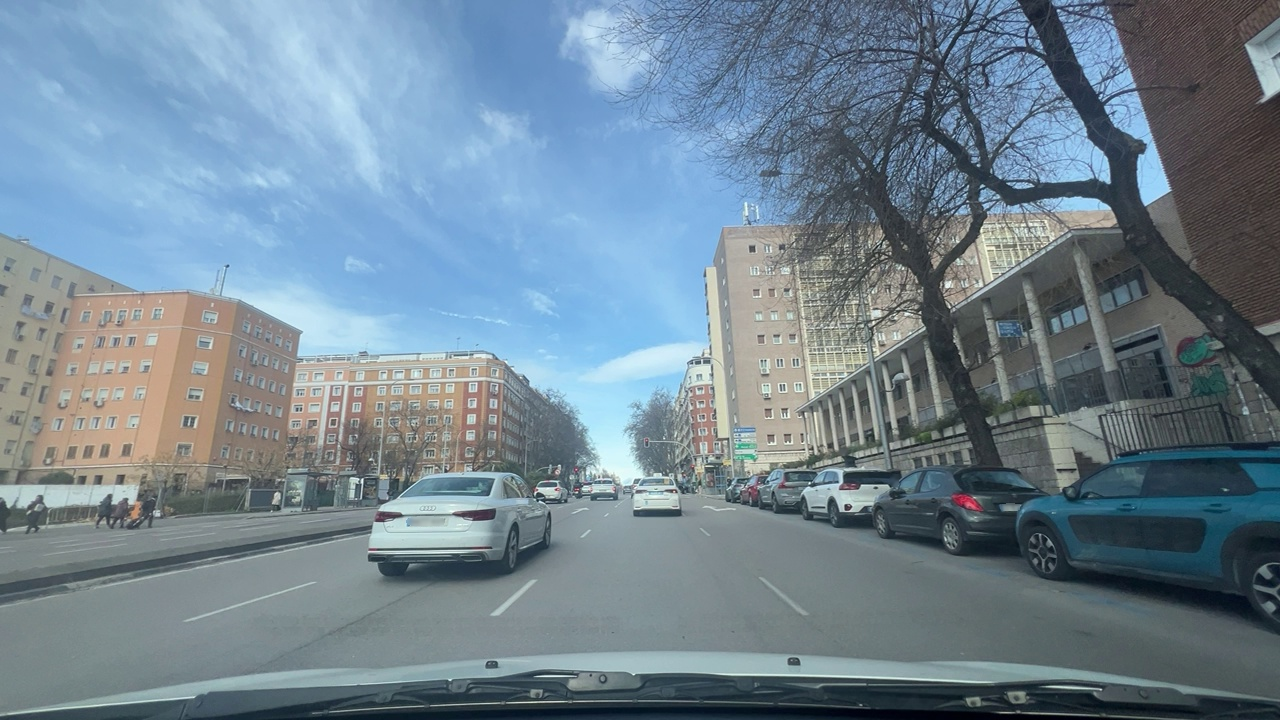
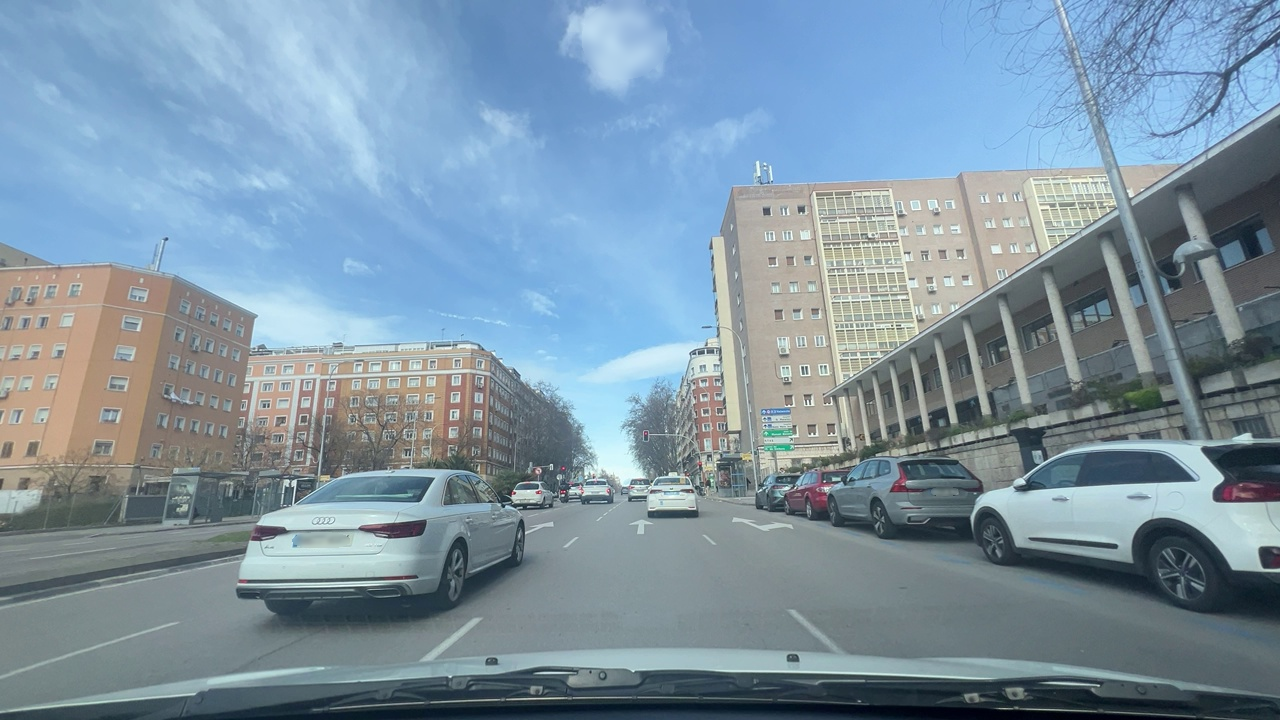
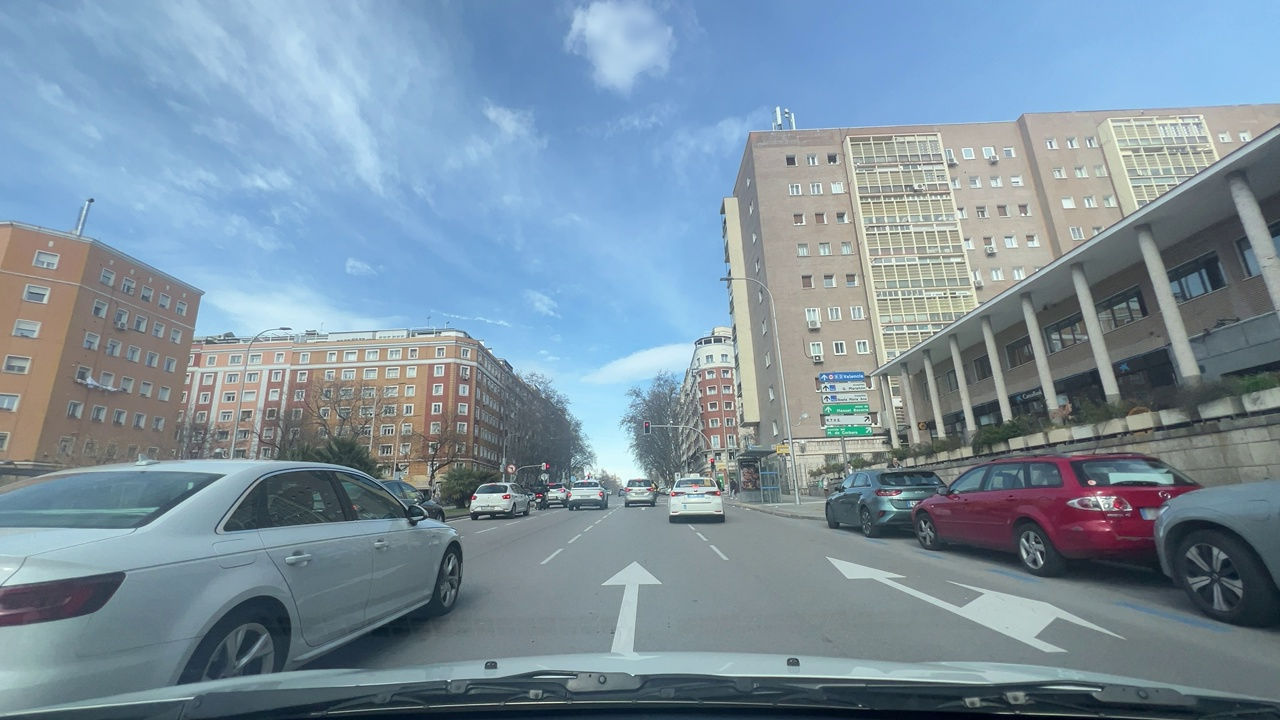
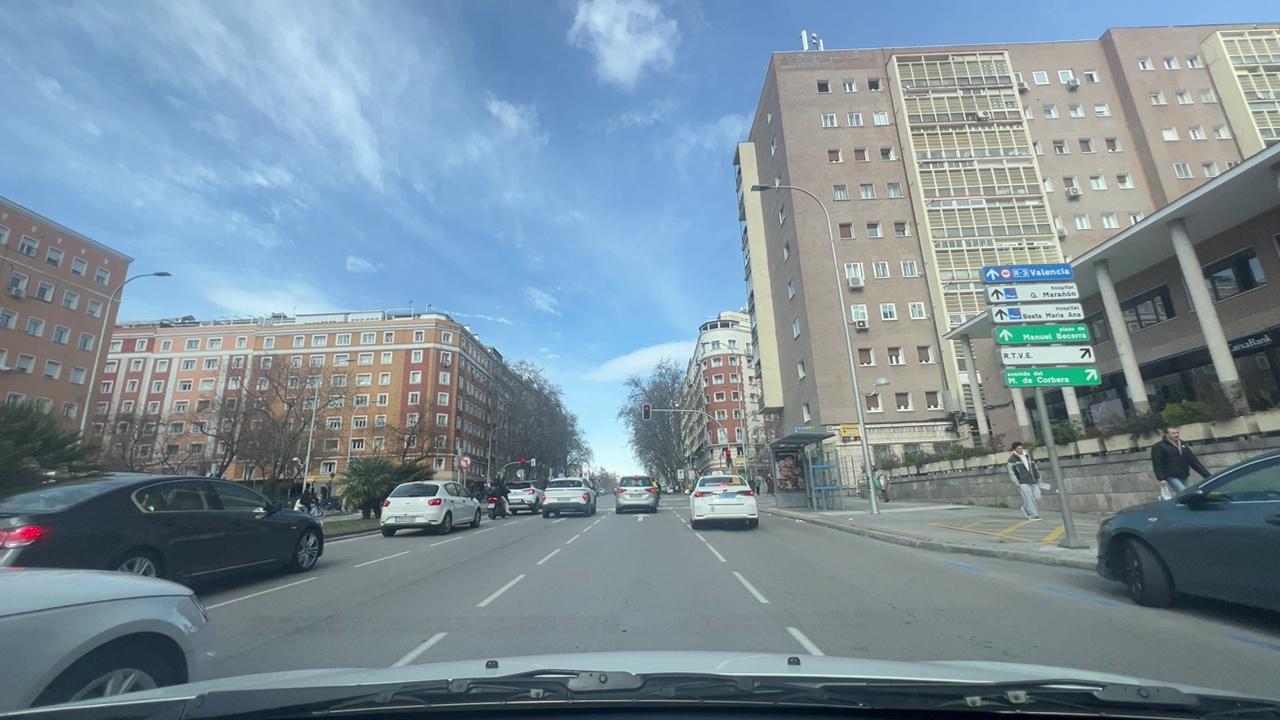
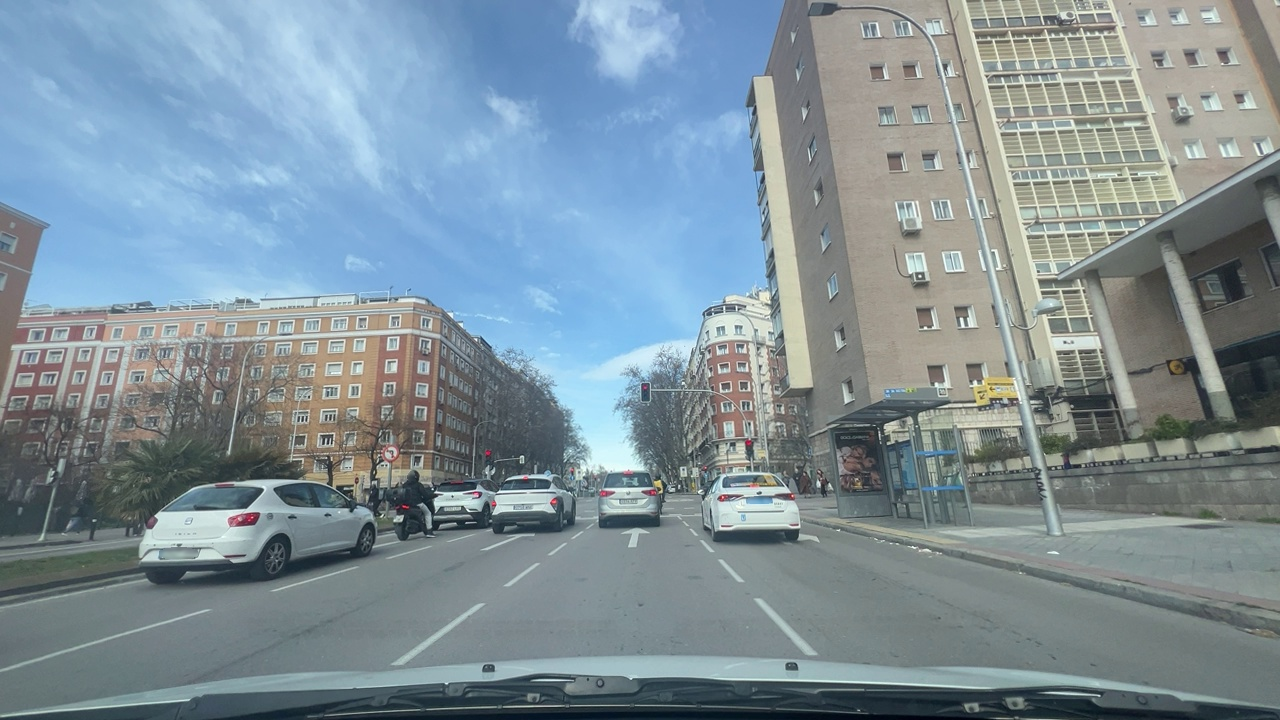
Situation: Traffic light
Question: Do you observe any red traffic light regulating the ego lane?
Answer: Yes
Reasoning: If you see three traffic lights, one on each side of the street and one in the middle above the cantilevered lanes. They all represent the same lanes, as there are no special lanes for turning left, and turning right is prohibited.

Situation: Traffic light
Question: What is the color of the traffic light regulating the ego lane?
Answer: Red
Reasoning: If you see three traffic lights, one on each side of the street and one in the middle above the cantilevered lanes. They all represent the same lanes, as there are no special lanes for turning right, and turning left is prohibited.

Situation: Traffic light
Question: Is the ego vehicle positioned in a dedicated right-turn lane before the traffic light?
Answer: No
Reasoning: If you see three traffic lights, one on each side of the street and one in the middle above the cantilevered lanes. They all represent the same lanes, as there are no special lanes for turning right, and turning leftis prohibited.

Situation: Traffic light
Question: Is the ego vehicle positioned in a dedicated left-turn lane before the traffic light?
Answer: No
Reasoning: there are no special lanes for turning right, and turning left is prohibited.

Situation: Traffic light
Question: Are multiple traffic lights regulating the ego direction of travel displaying different colors simultaneously?
Answer: No
Reasoning: If you see three traffic lights, one on each side of the street and one in the middle above the cantilevered lanes. They all represent the same lanes, as there are no special lanes for turning left, and turning right is prohibited.